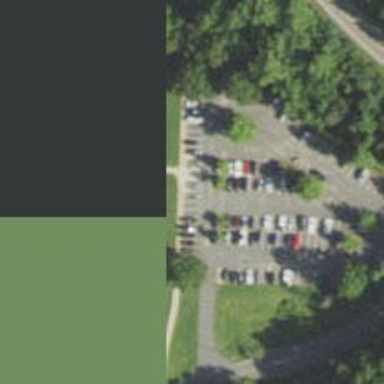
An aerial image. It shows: Parking space.